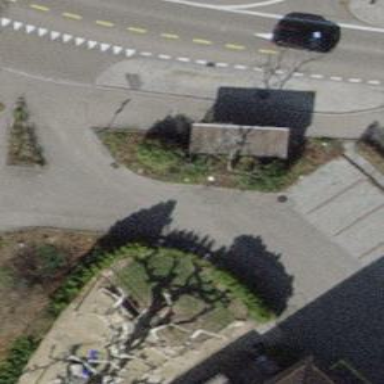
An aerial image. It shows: Black bench.